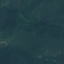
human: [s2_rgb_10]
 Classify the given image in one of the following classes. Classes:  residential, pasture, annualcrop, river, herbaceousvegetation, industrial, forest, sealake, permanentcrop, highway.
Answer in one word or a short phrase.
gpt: Forest